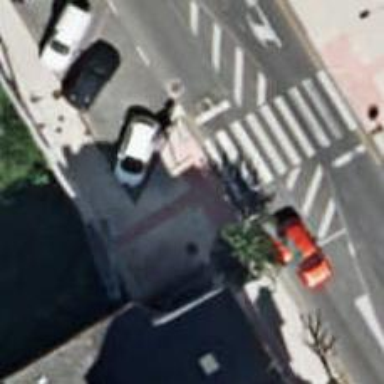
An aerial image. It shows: Sidewalk.